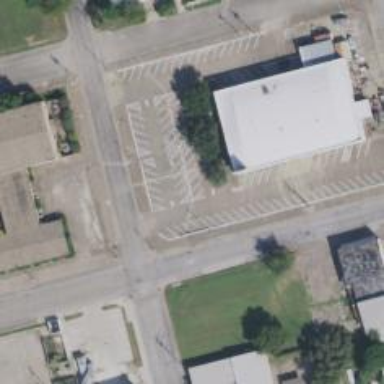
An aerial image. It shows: Parking space.